Field crop: maize
Growth stage: 2
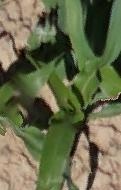
Species: maize